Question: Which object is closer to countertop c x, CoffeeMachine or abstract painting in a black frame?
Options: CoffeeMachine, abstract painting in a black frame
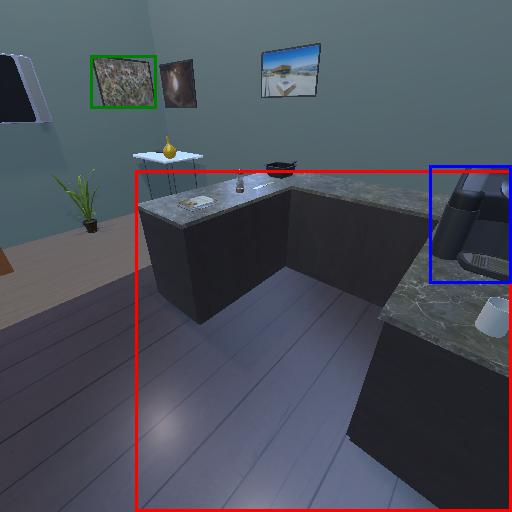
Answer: CoffeeMachine